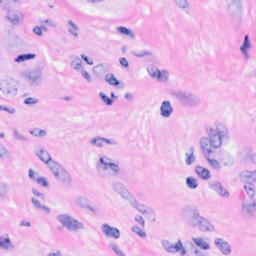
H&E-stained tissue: Breast